已知分别为椭圆 \( \Gamma: \frac{x^2}{4} + y^2 = 1 \) 的左右焦点，\(A, B\) 分别为上下顶点，\(M\) 为 \(\Gamma\) 上的点。
\vspace{0.5em}
\noindent
(1) 若点 \(M\) 的坐标为 \((1,m)\)，求 \(\triangle F_1MF_2\) 的面积；
\vspace{0.5em}
\noindent
(2) 求 \(|\overrightarrow{MA} + 3\overrightarrow{MB}|\) 的取值范围；
\vspace{0.5em}
\noindent
(3) 如图，过点 \(A\) 作圆 \(C: (x+1)^2 + y^2 = r^2 \ (0 < r < 1)\) 的两条切线分别与椭圆 \(C\) 相交于点 \(B, D\)（不同于点 \(A\)），当 \(r\) 变化时，试问直线 \(BD\) 是否过某个定点？若是，求出该定点；若不是，请说明理由。

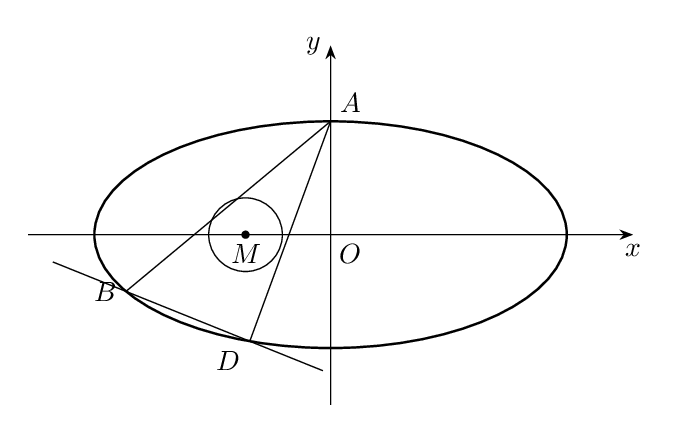
【解答】
\pagestyle{empty}
\noindent
【详解】
(1) 由题意知 \(c = \sqrt{3}\)，又 \(\frac{1}{4} + m^2 = 1 \implies m = \pm \frac{\sqrt{3}}{2}\)，
则 \(\triangle F_1MF_2\) 的面积为 \(\frac{1}{2} \times 2\sqrt{3} \times \frac{\sqrt{3}}{2} = \frac{3}{2}\)。
---
(2) 设 \(M(x_0,y_0)\)，则 \(\frac{x_0^2}{4} + y_0^2 = 1 \implies x_0^2 = 4(1 - y_0^2)\)，
又 \(A(0,1), B(0,-1)\)，则 \(\overrightarrow{MA} + 3\overrightarrow{MB} = (-x_0,1 - y_0) + 3(-x_0,-1 - y_0) = (-4x_0,-2 - 4y_0)\)，
\[
\begin{aligned}
|\overrightarrow{MA} + 3\overrightarrow{MB}| &= \sqrt{16x_0^2 + (2 + 4y_0)^2} \\
&= \sqrt{64 - 64y_0^2 + 4 + 16y_0 + 16y_0^2} \\
&= \sqrt{-48y_0^2 + 16y_0 + 68} \\
&= \sqrt{-48\left(y_0 - \frac{1}{6}\right)^2 + \frac{208}{3}} \quad (-1 \leq y_0 \leq 1),
\end{aligned}
\]
则当 \(y_0 = \frac{1}{6}\) 时，取到最大值 \(\frac{4\sqrt{39}}{3}\)，当 \(y_0 = -1\) 时，取到最小值 2，
则 \(|\overrightarrow{MA} + 3\overrightarrow{MB}|\) 的取值范围为 \(\left[2, \frac{4\sqrt{39}}{3}\right]\)。
---
(3) 设 \(B(x_1,y_1), D(x_2,y_2)\)。
过点 \(A\) 切线方程为 \(y = kx + 1\)，则 \(\frac{|-k + 1|}{\sqrt{1 + k^2}} = r\)，即 \((1 - r^2)k^2 - 2k + 1 - r^2 = 0\)。
设两切线 \(AB, AD\) 的斜率为 \(k_1, k_2 (k_1 \neq k_2)\)，
则 \(k_1, k_2\) 是上述方程的两根，\(\therefore k_1 \cdot k_2 = 1\)。
\pagestyle{empty}
\noindent
由
\[
\begin{cases}
y = k_1x + 1 \\
\frac{x^2}{4} + y^2 = 1
\end{cases}
\]
得：\((1 + 4k_1^2)x^2 + 8k_1x = 0\)，
\[
\therefore x_1 = \frac{-8k_1}{1 + 4k_1^2}, \quad y_1 = \frac{1 - 4k_1^2}{1 + 4k_1^2},
\]
同理可得：
\[
x_2 = \frac{-8k_2}{1 + 4k_2^2} = \frac{-8k_1}{k_1^2 + 4}, \quad y_2 = \frac{1 - 4k_2^2}{1 + 4k_2^2} = \frac{k_1^2 - 4}{k_1^2 + 4},
\]
\[
\therefore k_{BD} = \frac{\frac{k_1^2 - 4}{k_1^2 + 4} - \frac{1 - 4k_1^2}{1 + 4k_1^2}}{\frac{-8k_1}{k_1^2 + 4} - \frac{-8k_1}{1 + 4k_1^2}} = -\frac{k_1^2 + 1}{3k_1},
\]
于是直线 \(BD\) 方程为
\[
y - \frac{1 - 4k_1^2}{1 + 4k_1^2} = -\frac{k_1^2 + 1}{3k_1}\left(x - \frac{-8k_1}{1 + 4k_1^2}\right),
\]
令 \(x = 0\)，得
\[
y = \frac{1 - 4k_1^2}{1 + 4k_1^2} + \frac{k_1^2 + 1}{3k_1} \times \frac{-8k_1}{1 + 4k_1^2} = \frac{-5 - 20k_1^2}{3(1 + 4k_1^2)} = -\frac{5}{3},
\]
故直线 \(BD\) 过定点 \(\left(0, -\frac{5}{3}\right)\)。